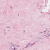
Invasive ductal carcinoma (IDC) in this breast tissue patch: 0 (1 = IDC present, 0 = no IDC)